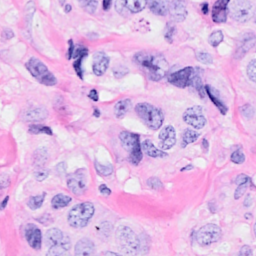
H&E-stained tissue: Breast